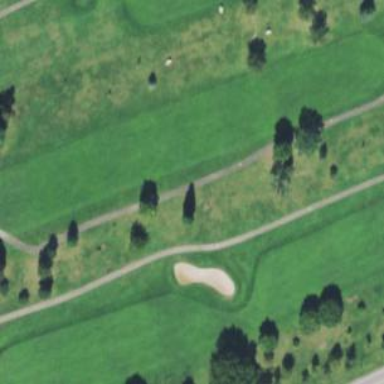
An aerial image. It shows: Golf fairway in the image.